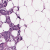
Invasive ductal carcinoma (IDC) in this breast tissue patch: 1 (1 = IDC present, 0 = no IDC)